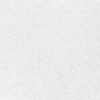
Atmospheric dust classification: dusty